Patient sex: M
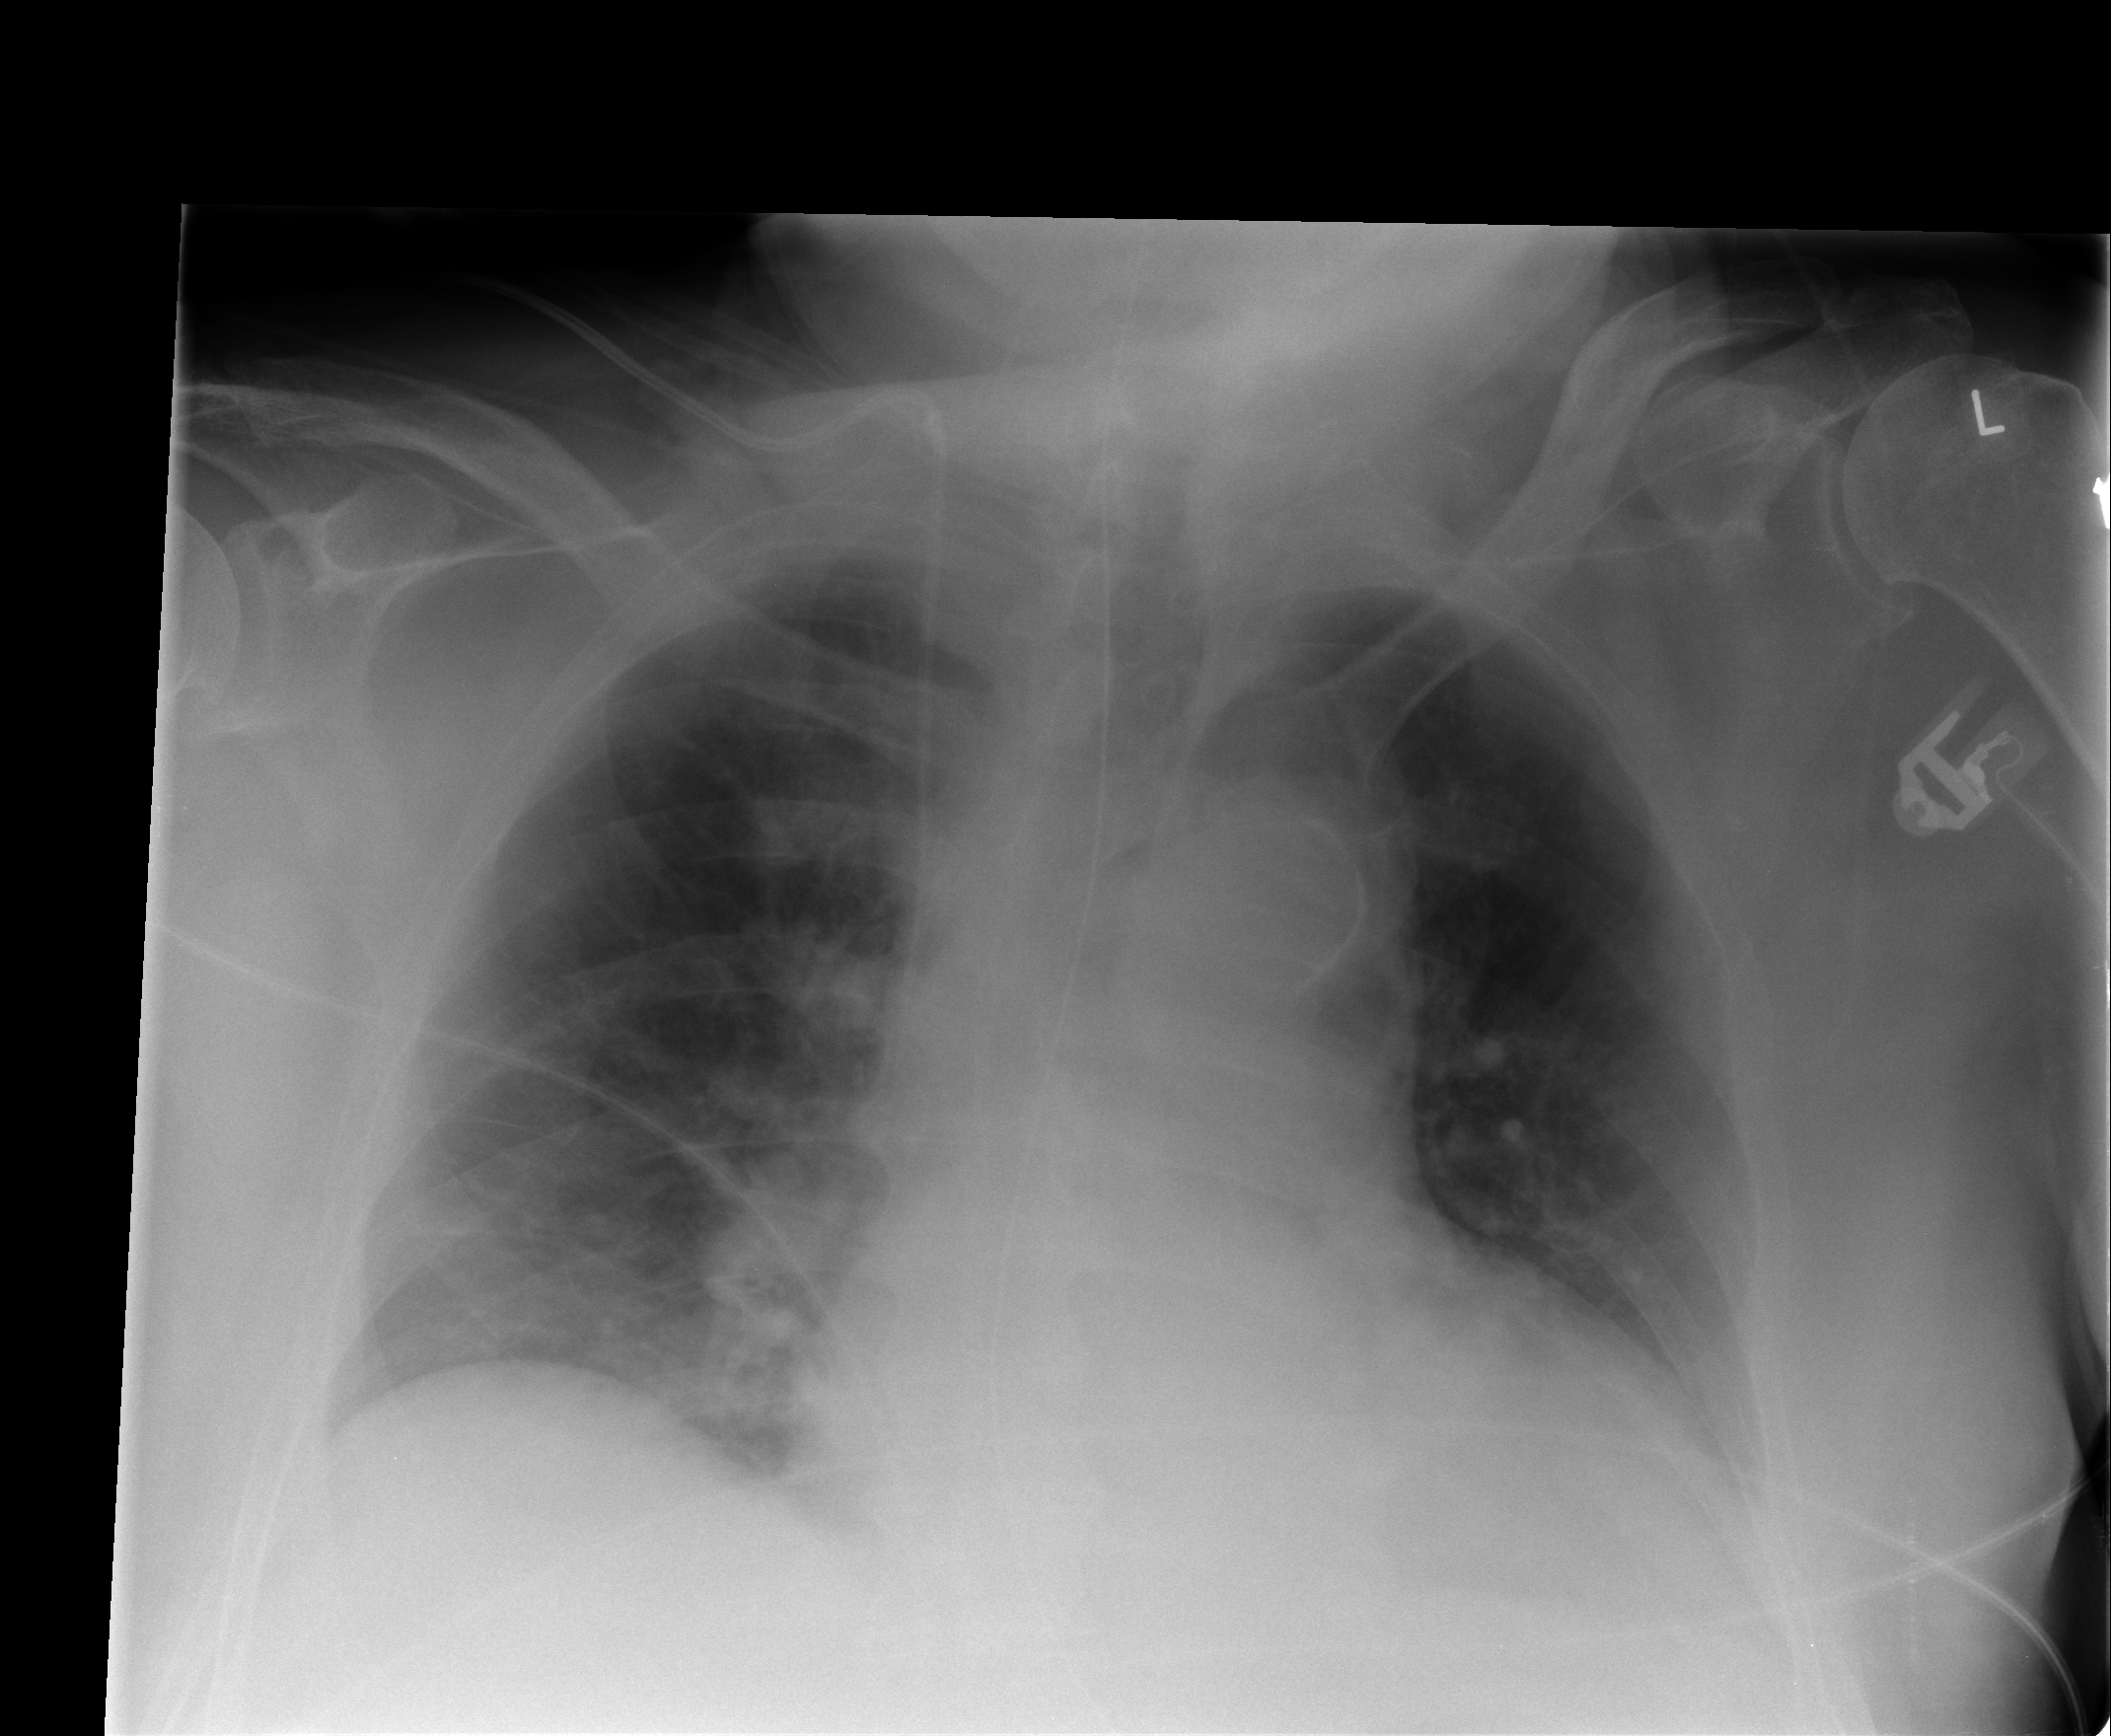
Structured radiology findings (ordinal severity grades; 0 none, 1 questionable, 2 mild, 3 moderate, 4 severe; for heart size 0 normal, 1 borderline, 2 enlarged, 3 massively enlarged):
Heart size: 2
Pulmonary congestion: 2
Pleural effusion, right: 0
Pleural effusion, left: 2
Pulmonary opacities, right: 0
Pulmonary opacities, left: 0
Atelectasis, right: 0
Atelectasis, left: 2